Question: When I try to use 'background-color: rgba(233, 233, 227, 0.72);' on a mobile device (or Tablet) with Android, a problem occurs:

As you can see in the picture above, there is a horizontal line between the two divs. This problem only appears on Android devices: Android or Chrome browser.
On a desktop computer this code works fine.
If you want to try it:
<URL>
Is this a bug on Chrome and Android browser?
Code:
'''
.bckg {
background-color: blue;
}
.div-top, .div-bottom {
height: 50px;
background-color: rgba(233, 233, 227, 0.72);
background-clip: border-box;
width: 100%;
display: block;
padding: 0;
border: 0;
margin: 0;
box-shadow: none;
}
'''
'''
<div class="bckg">
<div class="div-top"></div>
<div class="div-bottom"></div>
</div>
'''
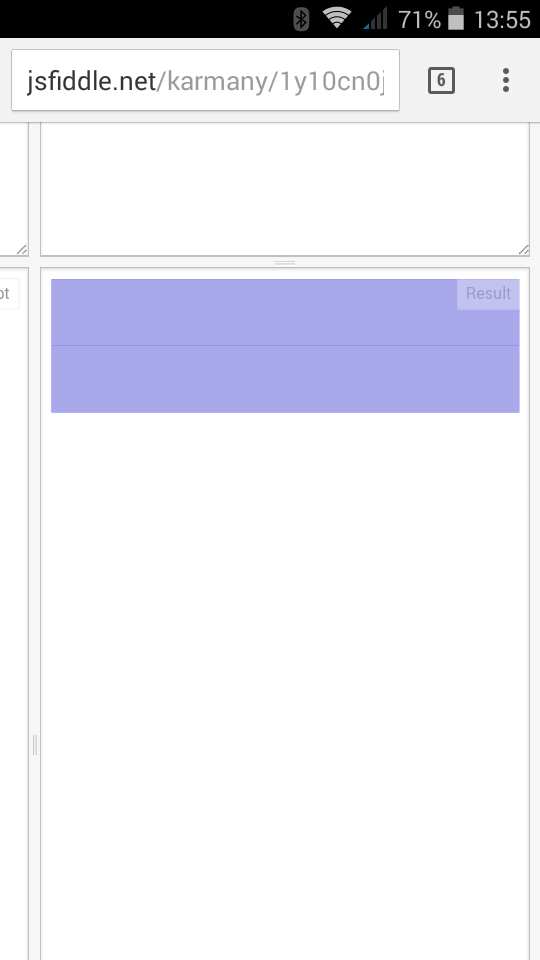
Answer: It is definitely a bug in Chrome browser for Android. I've reported this issue: <URL>